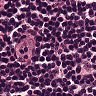
Metastatic tissue present: no